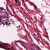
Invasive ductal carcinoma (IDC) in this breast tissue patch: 0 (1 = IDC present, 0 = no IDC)